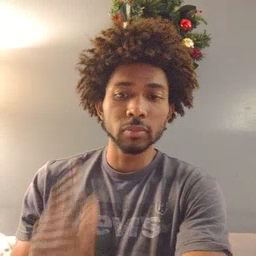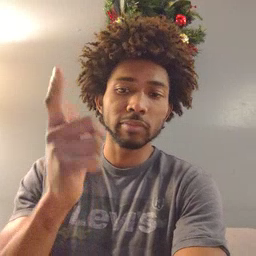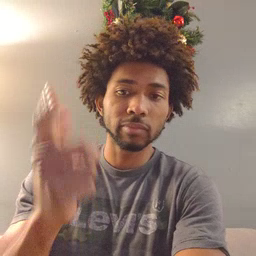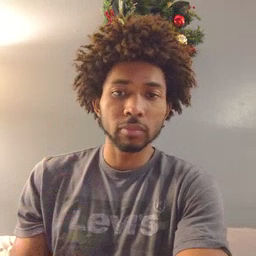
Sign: later